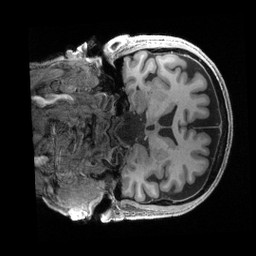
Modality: T1w
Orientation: coronal
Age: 70
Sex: male
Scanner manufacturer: siemens
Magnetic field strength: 3 T
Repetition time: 2.4 s
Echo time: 0.00228 s